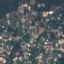
Land use / land cover: Residential